Field crop: maize
Growth stage: 1
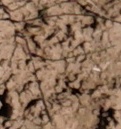
Species: lolium